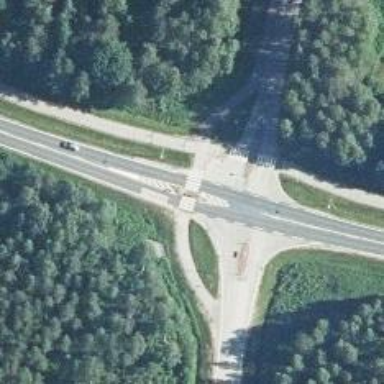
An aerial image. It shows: Asphalt cycleway with zebra crossing.